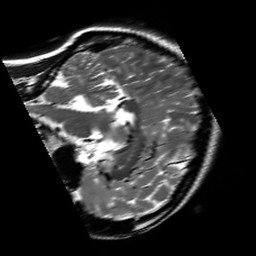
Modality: T2w
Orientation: sagittal
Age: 30
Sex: female
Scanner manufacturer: siemens
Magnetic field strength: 3 T
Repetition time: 7 s
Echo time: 0.09 s